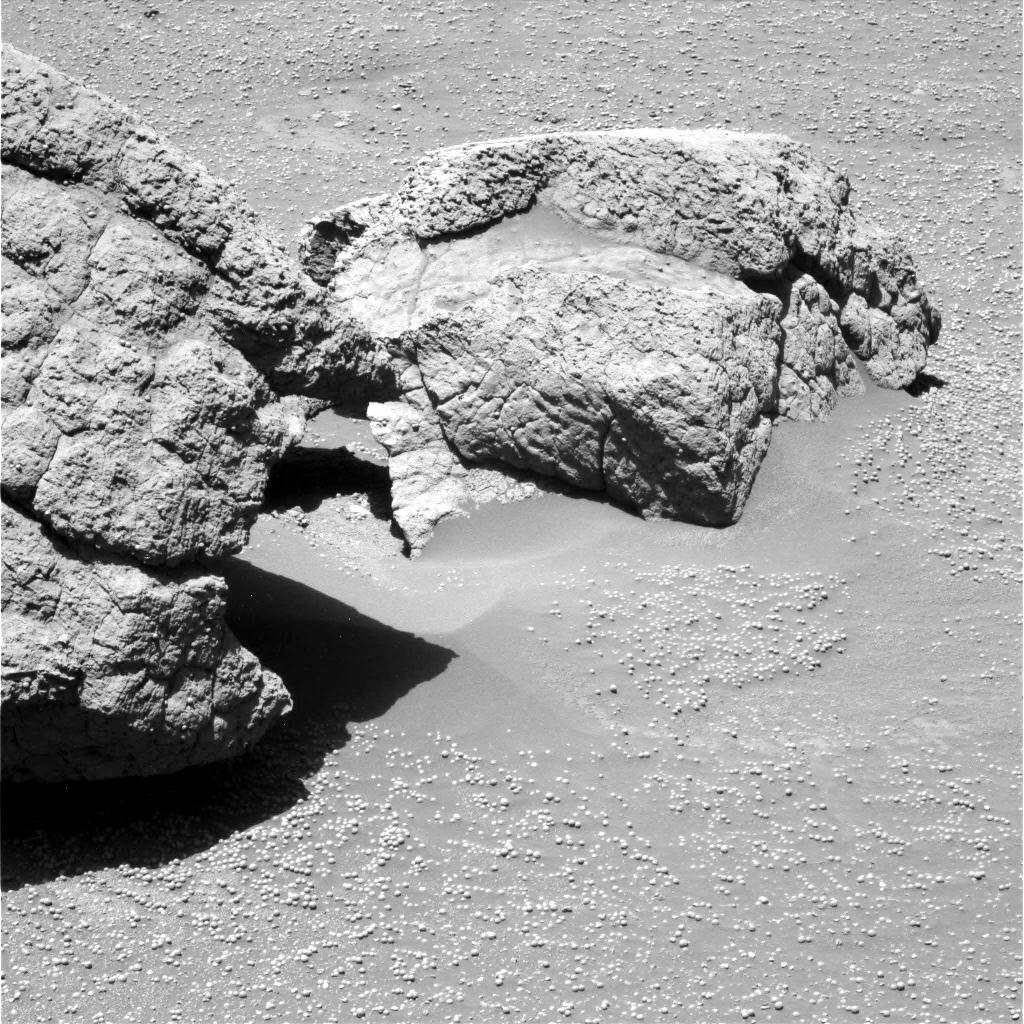
Terrain classes present: Gravel / Sand / Soil, Rock, Shadow